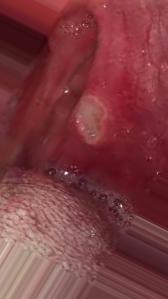
Condition: Mouth Ulcer